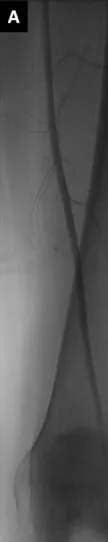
Arteriogram views of the supracondylar region.
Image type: radiology (x_ray)